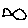
Label: fish